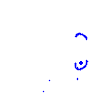
Particle: proton